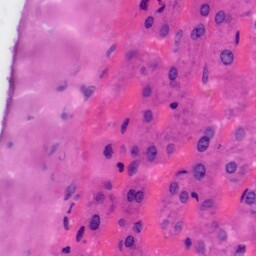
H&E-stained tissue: Liver